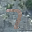
Label: 7